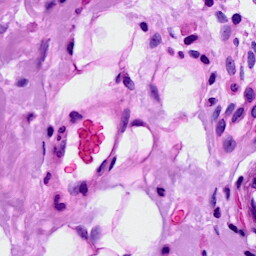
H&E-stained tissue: Breast